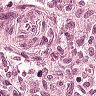
Metastatic tissue present: no